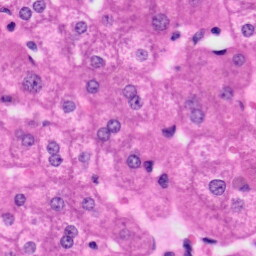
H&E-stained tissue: Liver